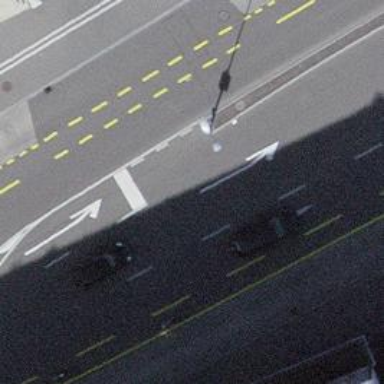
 equipped with cycle lane on both sides."